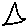
Label: triangle